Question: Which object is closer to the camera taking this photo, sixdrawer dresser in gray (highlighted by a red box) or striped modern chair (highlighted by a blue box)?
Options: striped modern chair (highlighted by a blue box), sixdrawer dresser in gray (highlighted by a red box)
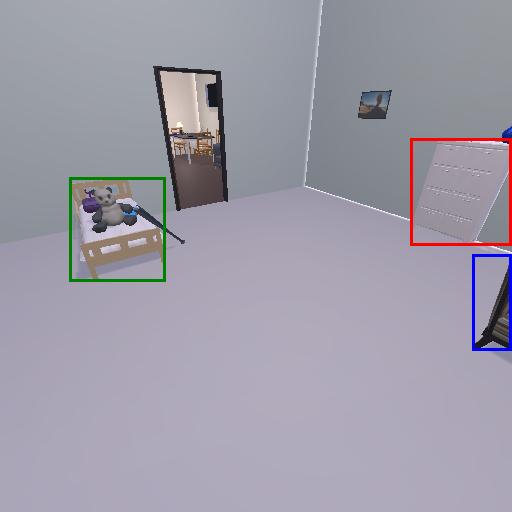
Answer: striped modern chair (highlighted by a blue box)